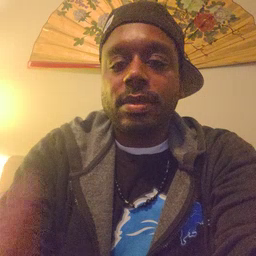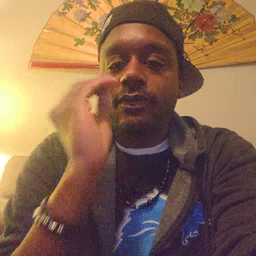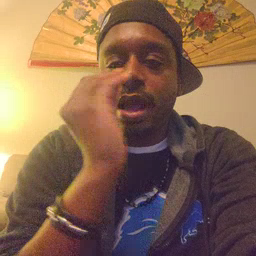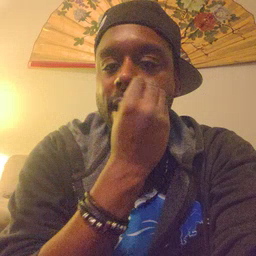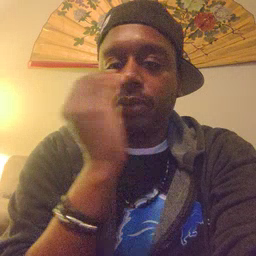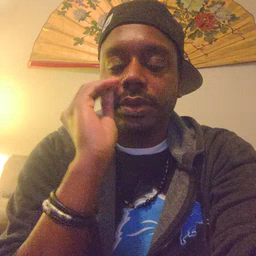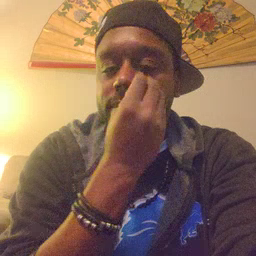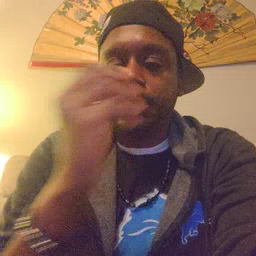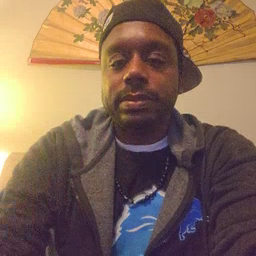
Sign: flower